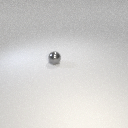
small gray metal sphere